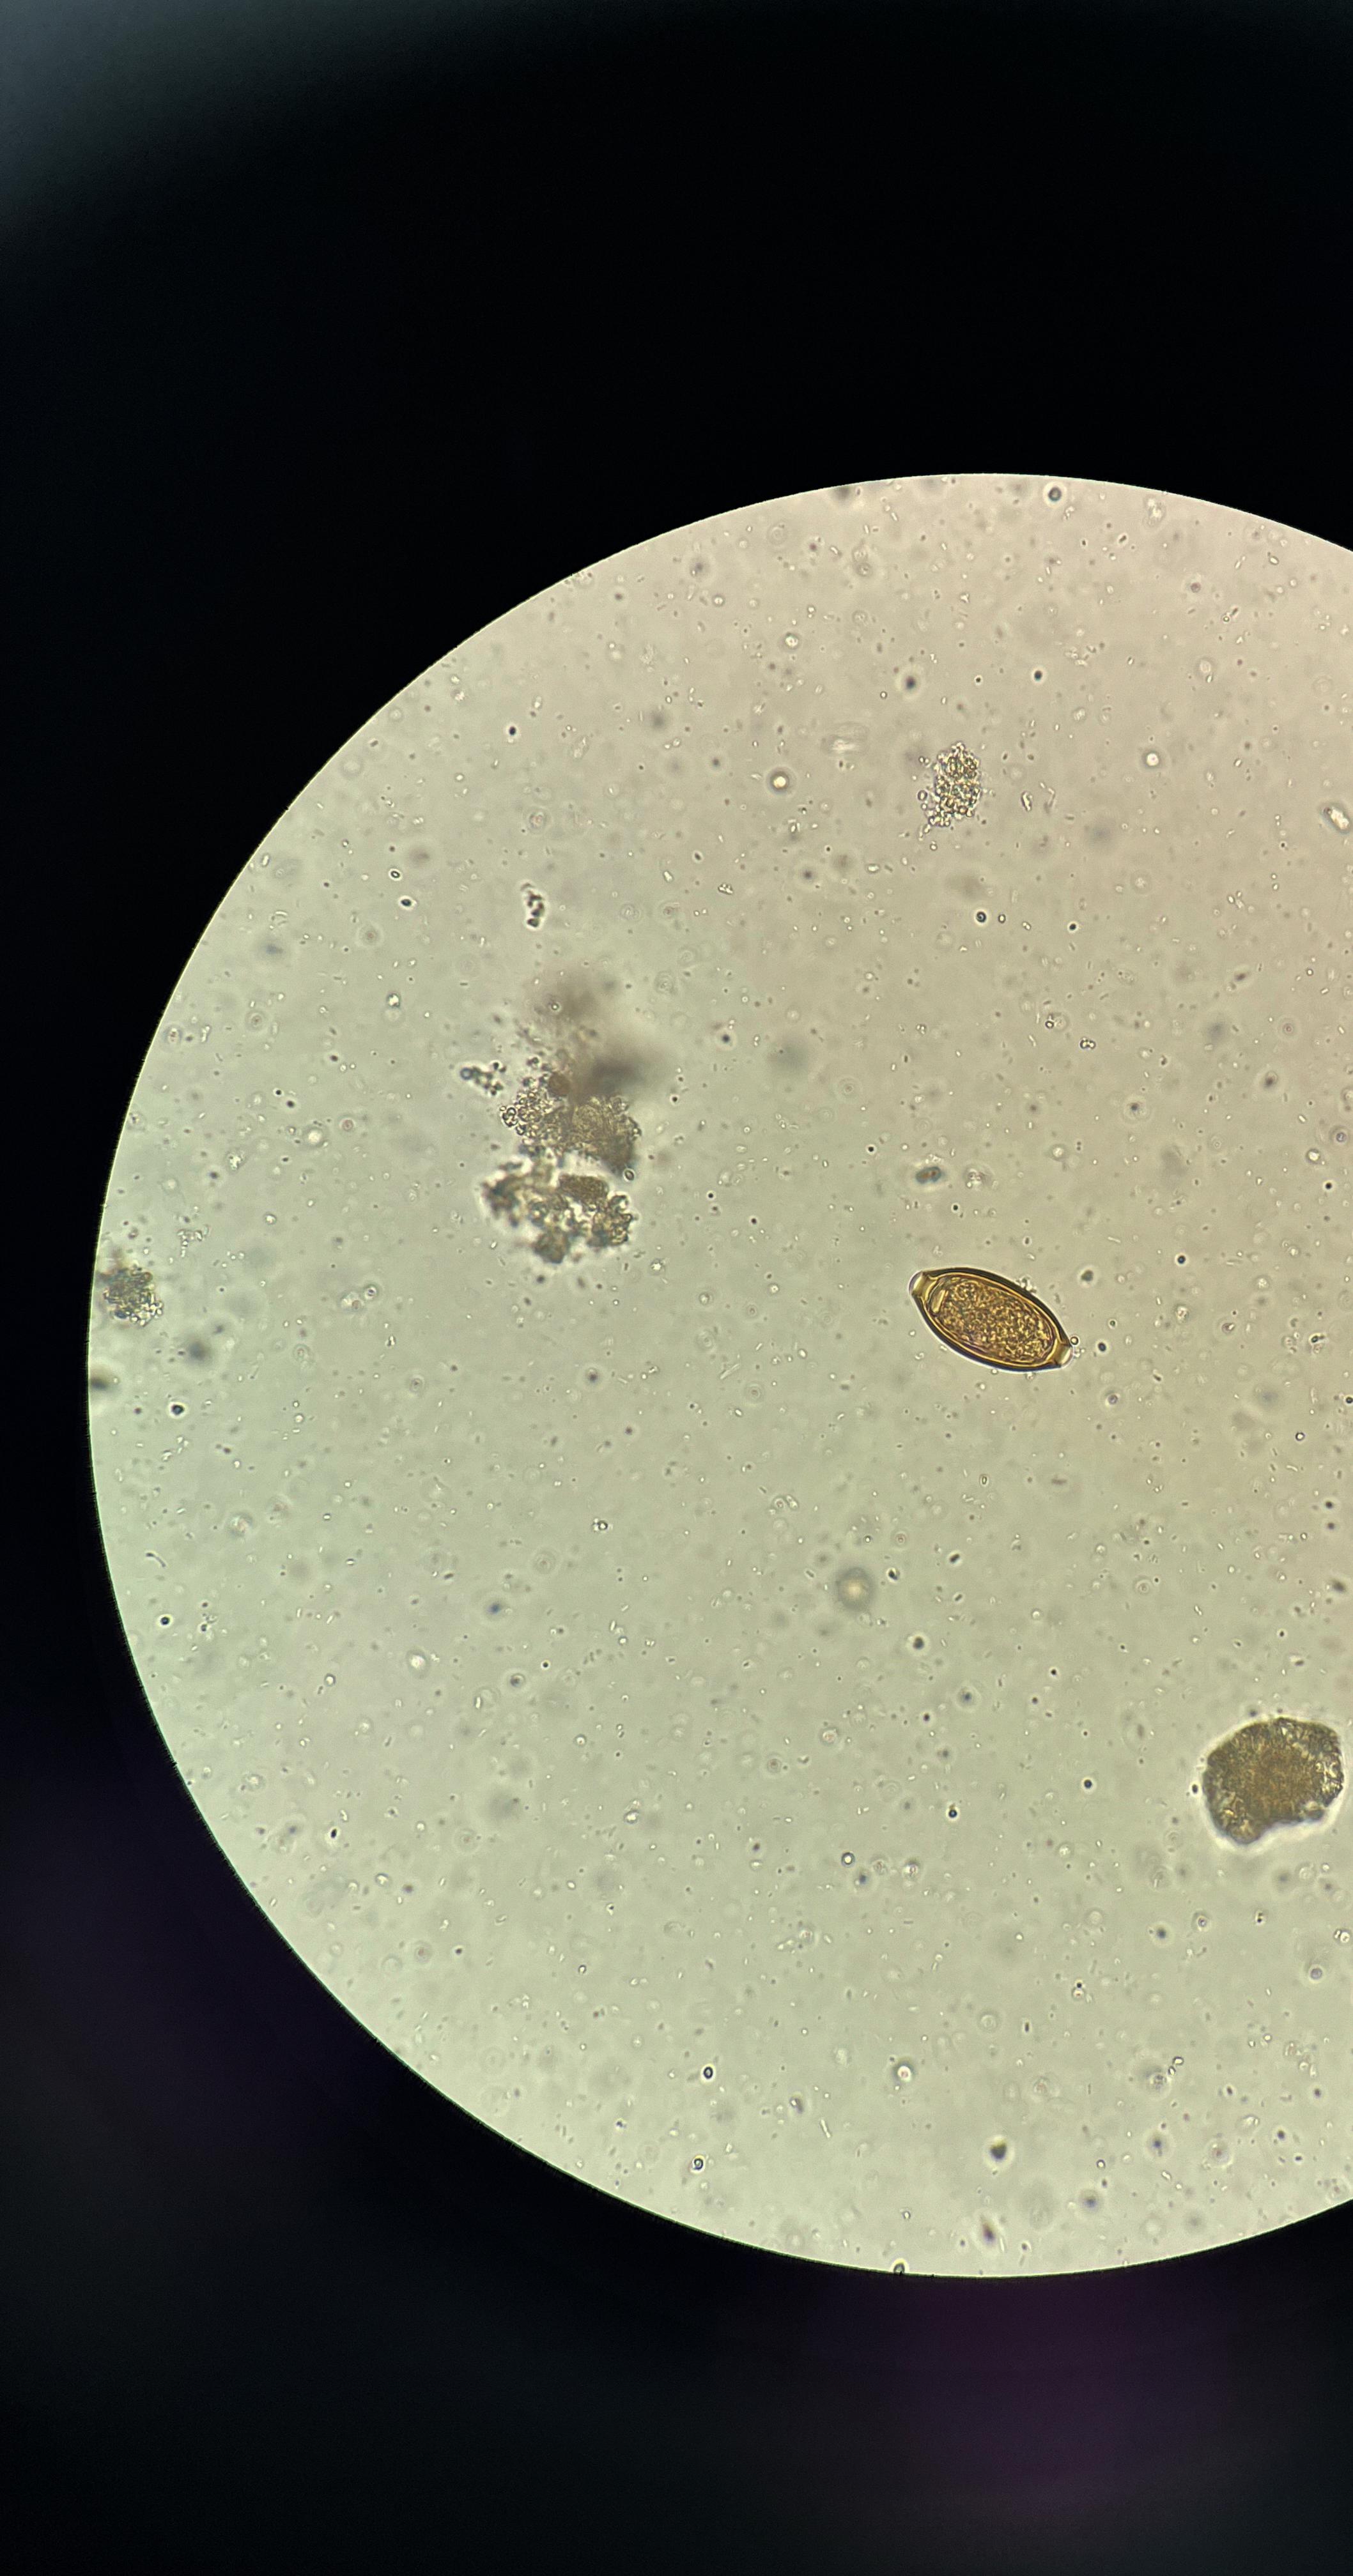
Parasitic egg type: Trichuris trichiura